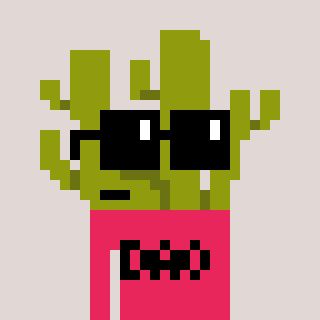
a pixel art character with square black sunglasses, a cactus-shaped head and a redpinkish-colored body on a warm background